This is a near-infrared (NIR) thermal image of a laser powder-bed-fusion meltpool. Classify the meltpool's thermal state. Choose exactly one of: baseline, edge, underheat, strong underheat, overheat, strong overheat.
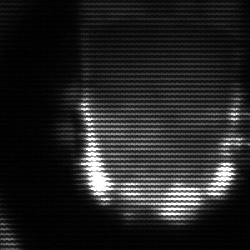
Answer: baseline